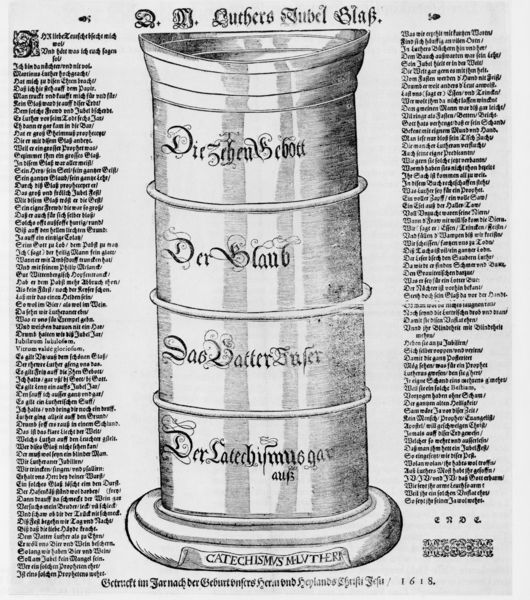
Titel: D.M. Luthers Jubel Glaß
Institution: (Seriendruck)
Schlagwörter: weiß, glas, schwarz, skizze, säule, zeichnung, zylinder, bibel, blatt, schrift, grafik, linien, spalten, karikatur, metall, deutsch, becher, buch, fuss, ringe, glaube, druck, stich, titel, illustration, text, zeitung, beschriftung, überschrift, bleistift, darstellung, ende, luther, gebot, gebote, plan, zeilen, basis, jubel, kupferstich, glauben, schaft, fraktur, verse, flugblatt, beschreibung, faß, zeichung, anleitung, martin, segmente, martin luther, überschirft, frankfurt, zehn gebote, kathechismus, stangenglas, vater unser, messbecher, katechismus, catechismus, 1618, cathechismus, jubelglas, gebrochene schrift, lther, illustration weiß